Question:
i'm trying to get all files inside the folder & Subfolders and get all information for it
but i'm stuk in getting the Main folder Name and path (Grand Father Of Grand Father Or Grand Father or parent Depending on how many subfolders ) that contain the subfolders for the file
Ineed to get the Main Contaner Folder for defrent subfolders levels
'''
(----------------1--------------)
Main Folder For File listBox6.Items.Add(?????????);
-Main Folder
-Sub 1
-Sub 1
-Sub 2
-Sub 3
-Sub 4
-Sub 4
-Sub 5
-Sub 5
-Sub 6
-Sub 7
(----------------2--------------)
Path For Main Folder listBox7.Items.Add(?????????);
-C:\Need Help\Main Folder
-C:\Need Help\Main Folder\Sub 1
-C:\Need Help\Main Folder\Sub 1
-C:\Need Help\Main Folder\Sub 2
-C:\Need Help\Main Folder\Sub 3
-C:\Need Help\Main Folder\Sub 4
-C:\Need Help\Main Folder\Sub 4
-C:\Need Help\Main Folder\Sub 5
-C:\Need Help\Main Folder\Sub 5
-C:\Need Help\Main Folder\Sub 6
-C:\Need Help\Main Folder\Sub 7
'''
My Code
'''
using System;
using System.Collections.Generic;
using System.IO;
using System.Linq;
using System.Windows.Forms;
namespace Rename_Folders_Files__Subfolders_Subfiles_Move_copy
{
public partial class Form2 : Form
{
public Form2()
{
InitializeComponent();
}
private void button1_Click(object sender, EventArgs e)
{
FolderBrowserDialog FBD = new FolderBrowserDialog();
if (FBD.ShowDialog() == DialogResult.OK)
{
listBox1.Items.Clear();
listBox2.Items.Clear();
listBox3.Items.Clear();
listBox4.Items.Clear();
listBox5.Items.Clear();
listBox6.Items.Clear();
listBox7.Items.Clear();
textBox1.Text = FBD.SelectedPath;
String directoryName = FBD.SelectedPath;
DirectoryInfo dirInfo = new DirectoryInfo(directoryName);
if (dirInfo.Exists == false)
Directory.CreateDirectory(directoryName);
List<String> MyMusicFiles = Directory.GetFiles(textBox1.Text, "*.max", SearchOption.AllDirectories).ToList(); // get all files from folders and subfolders
foreach (string file in MyMusicFiles)
{
FileInfo mFile = new FileInfo(file);
DirectoryInfo directoryInfo = new DirectoryInfo(mFile.DirectoryName);
int fCount = Directory.GetFiles(mFile.Directory.FullName, "*.max", SearchOption.TopDirectoryOnly).Length; /// files count inside each folder
if (directoryInfo.Parent != null)
{
string up2 = directoryInfo.Parent.ToString();
listBox4.Items.Add(fCount);
// listBox1.Items.Add(mFile.Directory.FullName);
listBox2.Items.Add(mFile.Name);
listBox3.Items.Add(Path.GetFileName(mFile.DirectoryName));
listBox1.Items.Add(Path.Combine(mFile.DirectoryName, mFile.Name));
listBox5.Items.Add(Directory.GetParent(mFile.FullName).Parent);
}
else
{
string up2 = directoryInfo.Root.ToString().Split(Path.DirectorySeparatorChar)[2];
listBox5.Items.Add(up2);
}
}
label3.Text = listBox1.Items.Count.ToString();
label4.Text = listBox2.Items.Count.ToString();
label8.Text = listBox3.Items.Count.ToString();
label9.Text = listBox5.Items.Count.ToString();
}
}
public string get_parent_dir_path(string path)
{
// notice that i used two separators windows style "\\" and linux "/" (for bad formed paths)
// We make sure to remove extra unneeded characters.
int index = path.Trim('/', '\\').LastIndexOfAny(new char[] { '\\', '/' });
// now if index is >= 0 that means we have at least one parent directory, otherwise the given path is the root most.
if (index >= 0)
return path.Remove(index);
else
return "";
}
private void listBox1_SelectedIndexChanged(object sender, EventArgs e)
{
string value1 = listBox1.SelectedItem.ToString();
textBox1.Text = get_parent_dir_path(value1);
}
private void Form2_Load(object sender, EventArgs e)
{
}
}
}
'''
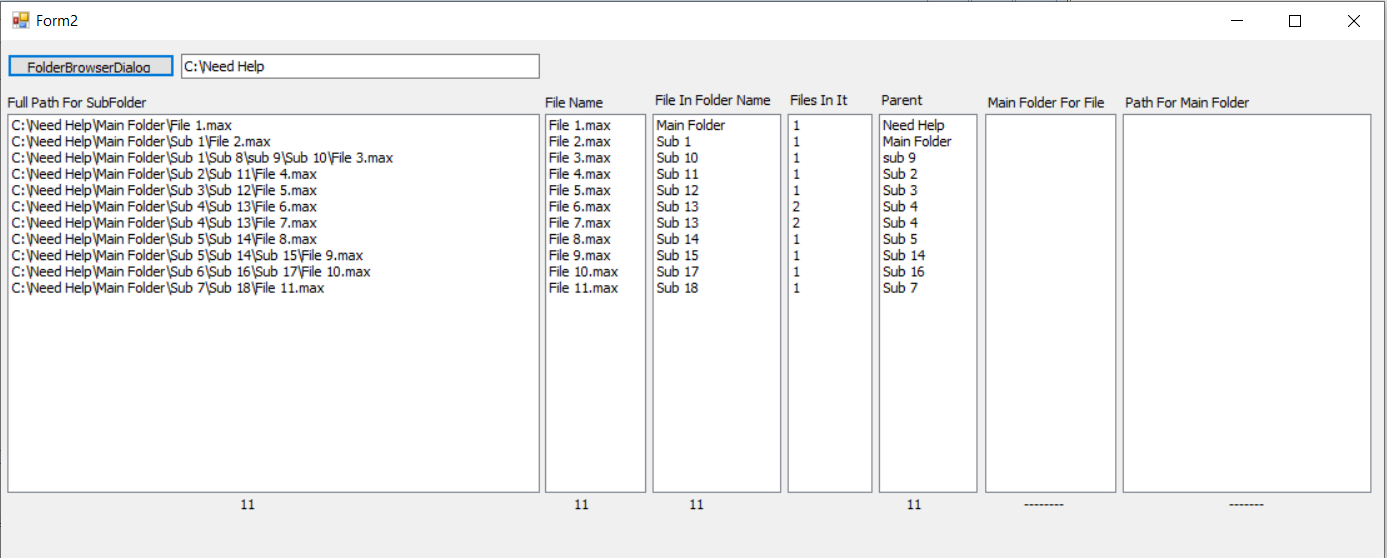
Answer: You can use the 'Path.GetRelativePath' method to get the path relative to parent of the main container folder.
'''
static string[] files = {
@"C:\Need Help\Main Folder\File 1.max",
@"C:\Need Help\Main Folder\Sub 1\File 2.max",
@"C:\Need Help\Main Folder\Sub 1\Sub 8\Sub 9\Sub lO\File 3.max",
@"C:\Need Help\Main Folder\Sub 2\Sub ll\File 4.max",
@"C:\Need Help\Main Folder\Sub 3\Sub 12\File 5.max",
@"C:\Need Help\Main Folder\Sub 4\Sub 13\File 6.max",
@"C:\Need Help\Main Folder\Sub 4\Sub 13\File 7.max",
@"C:\Need Help\Main Folder\Sub 5\Sub 14\File 8.max",
@"C:\Need Help\Main Folder\Sub 5\Sub 14\Sub 15\File 9.max",
@"C:\Need Help\Main Folder\Sub 6\Sub 16\Sub 17\File 10.max",
@"C:\Need Help\Main Folder\Sub 7\Sub 18\File 11.max"
};
public static void Test()
{
string mainFolder = @"C:\Need Help\Main Folder";
foreach (string file in files) {
string fileName = Path.GetFileName(file);
string folder = Path.GetDirectoryName(file);
string mainSubFolder = Path.GetRelativePath(mainFolder, folder);
if (mainSubFolder == ".") { // We are in the main container folder.
// Get last part of main container folder.
mainSubFolder = Path.GetFileName(mainFolder);
} else {
// Get first part of the subfolder path.
int i = mainSubFolder.IndexOf('\\');
if (i >= 0) {
mainSubFolder = mainSubFolder.Substring(0, i);
}
}
Console.WriteLine($"Full path: {file}");
Console.WriteLine($"Main folder: {mainSubFolder, -15} File name: {fileName}");
Console.WriteLine();
}
}
'''
Prints:
'''
Full path: C:\Need Help\Main Folder\File 1.max
Main folder: Main Folder File name: File 1.max
Full path: C:\Need Help\Main Folder\Sub 1\File 2.max
Main folder: Sub 1 File name: File 2.max
Full path: C:\Need Help\Main Folder\Sub 1\Sub 8\Sub 9\Sub lO\File 3.max
Main folder: Sub 1 File name: File 3.max
Full path: C:\Need Help\Main Folder\Sub 2\Sub ll\File 4.max
Main folder: Sub 2 File name: File 4.max
Full path: C:\Need Help\Main Folder\Sub 3\Sub 12\File 5.max
Main folder: Sub 3 File name: File 5.max
Full path: C:\Need Help\Main Folder\Sub 4\Sub 13\File 6.max
Main folder: Sub 4 File name: File 6.max
Full path: C:\Need Help\Main Folder\Sub 4\Sub 13\File 7.max
Main folder: Sub 4 File name: File 7.max
Full path: C:\Need Help\Main Folder\Sub 5\Sub 14\File 8.max
Main folder: Sub 5 File name: File 8.max
Full path: C:\Need Help\Main Folder\Sub 5\Sub 14\Sub 15\File 9.max
Main folder: Sub 5 File name: File 9.max
Full path: C:\Need Help\Main Folder\Sub 6\Sub 16\Sub 17\File 10.max
Main folder: Sub 6 File name: File 10.max
Full path: C:\Need Help\Main Folder\Sub 7\Sub 18\File 11.max
Main folder: Sub 7 File name: File 11.max
'''
---
With .NET Framework versions not having the 'Path.GetRelativePath' method, you can use this:
'''
string mainFolder = @"C:\Need Help\Main Folder";
foreach (string file in files) {
string fileName = Path.GetFileName(file);
string folder = Path.GetDirectoryName(file);
string mainSubFolder;
if (folder == mainFolder) { // We are in the main container folder.
// Get last part of main container folder.
mainSubFolder = Path.GetFileName(mainFolder);
} else {
mainSubFolder = folder.Substring(mainFolder.Length + 1); // + 1 for the "\".
// Get first part of the subfolder path.
int i = mainSubFolder.IndexOf('\\');
if (i >= 0) {
mainSubFolder = mainSubFolder.Substring(0, i);
}
}
Console.WriteLine($"Full path: {file}");
Console.WriteLine($"Main folder: {mainSubFolder,-15} File name: {fileName}");
Console.WriteLine();
}
'''